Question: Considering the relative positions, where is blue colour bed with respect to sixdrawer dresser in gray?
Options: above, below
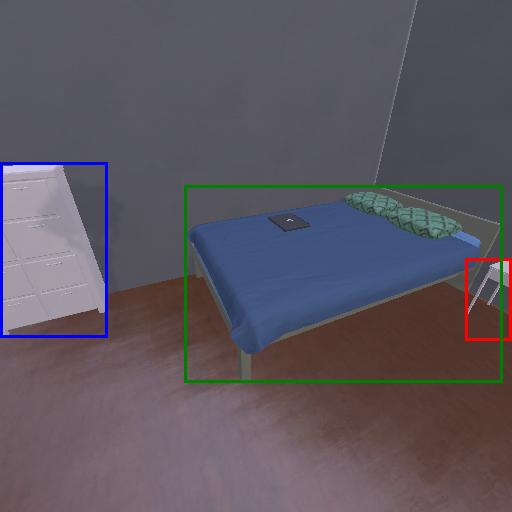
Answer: above